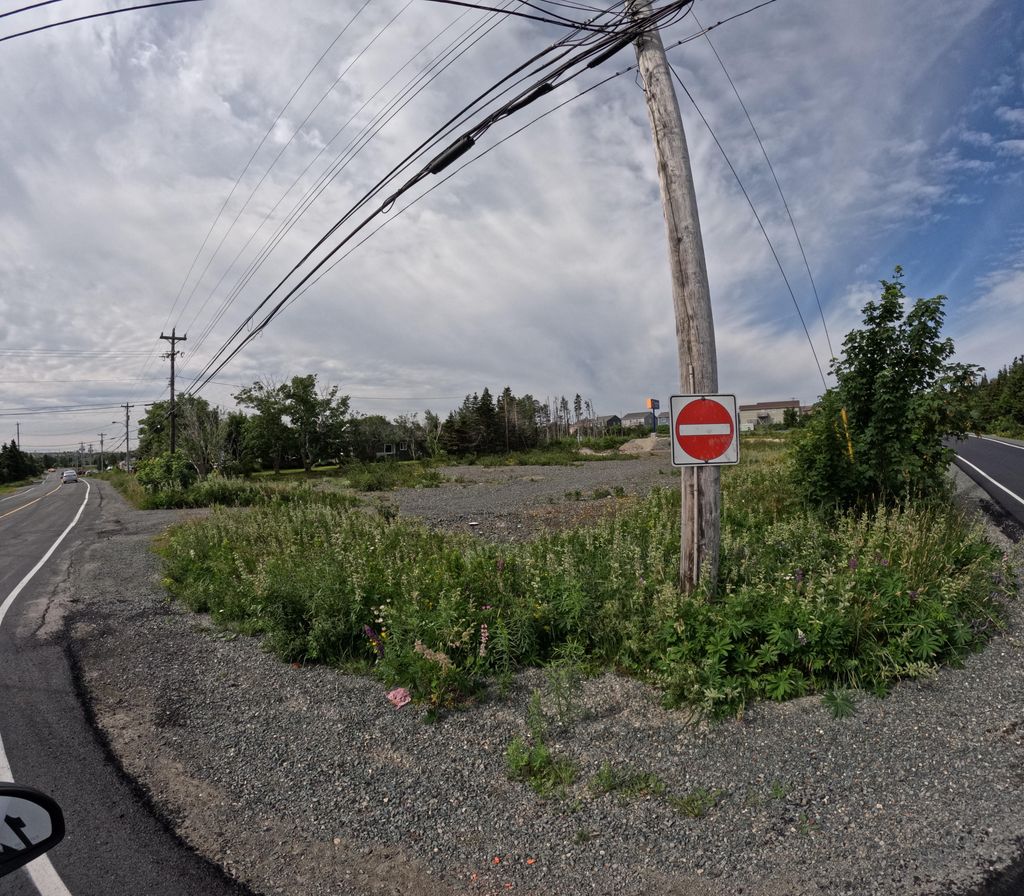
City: st_johns